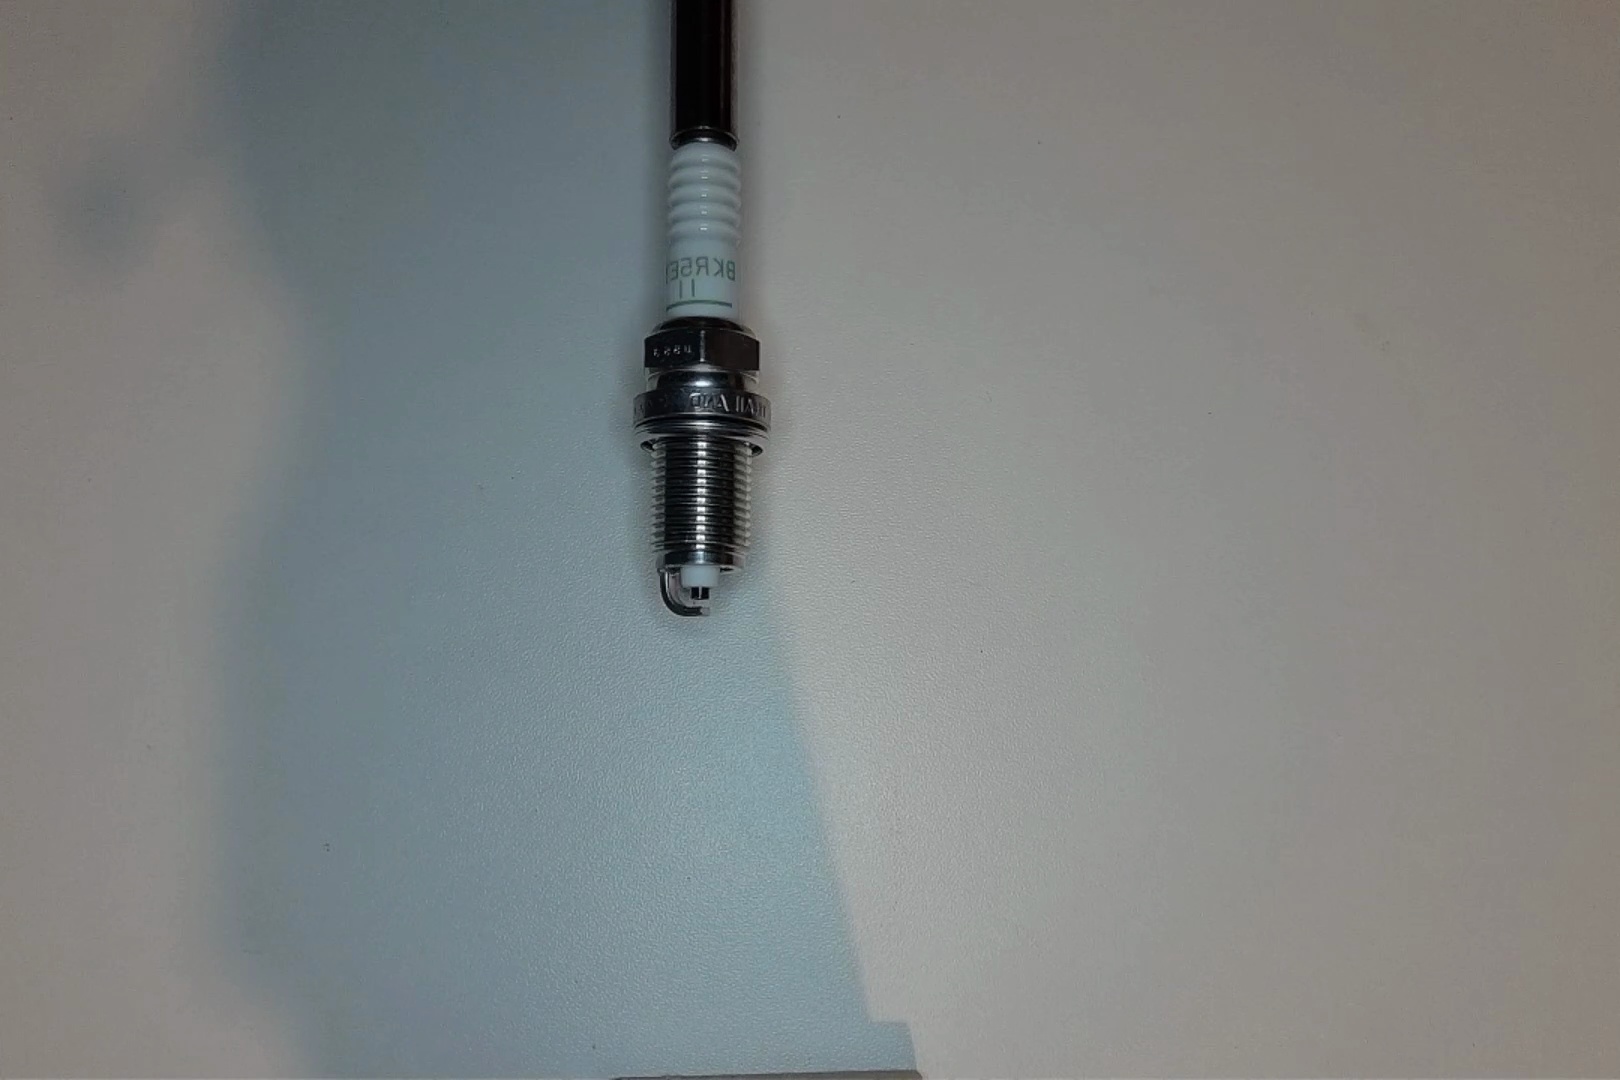
Label: normal